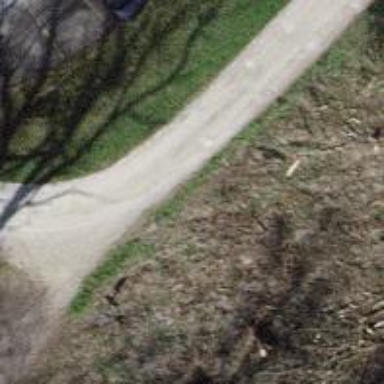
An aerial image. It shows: Unpaved path.